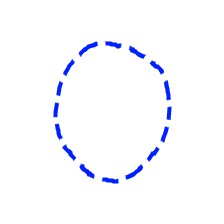
Shape: circle